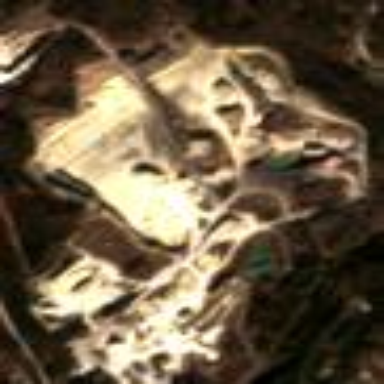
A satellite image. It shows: Quarry used for extracting aggregates.